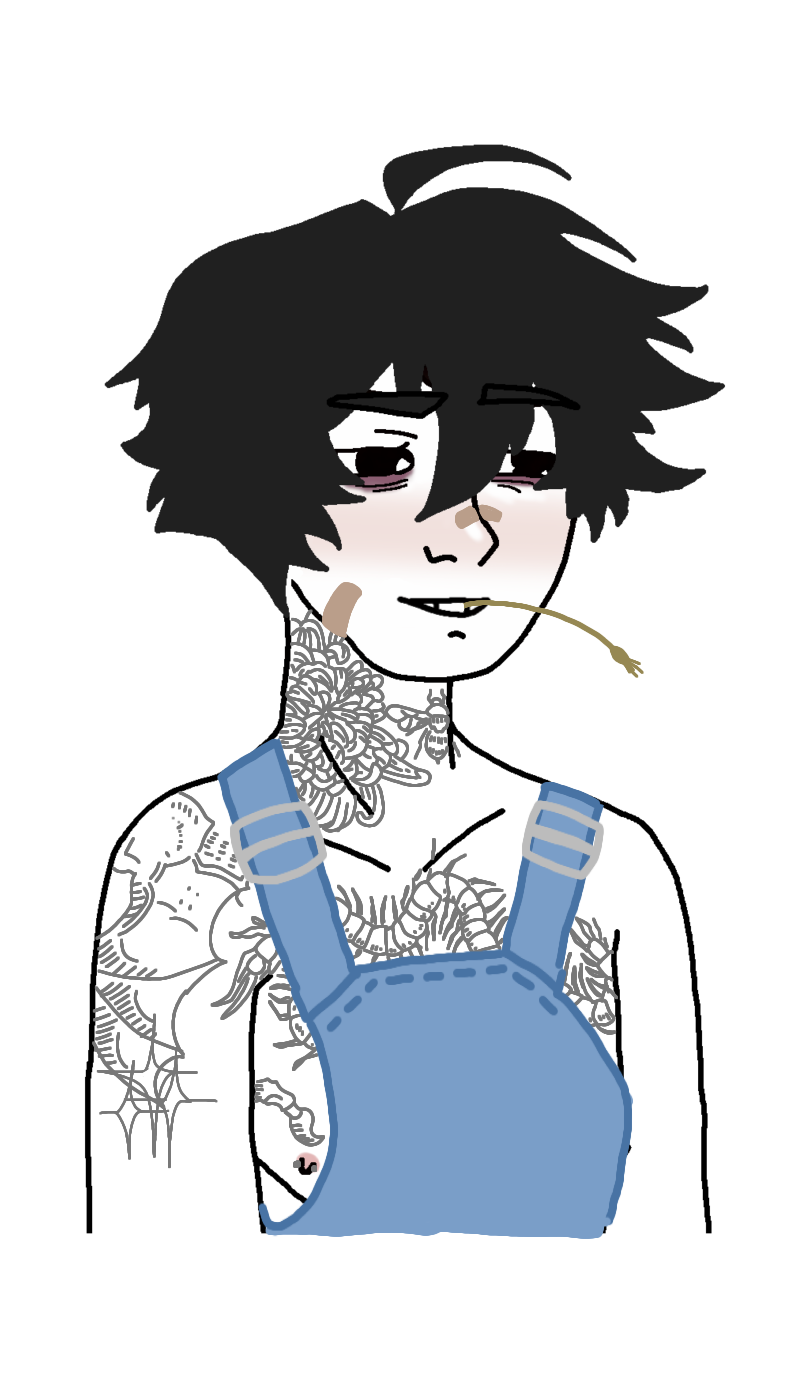
Label: 5_Twinkjak